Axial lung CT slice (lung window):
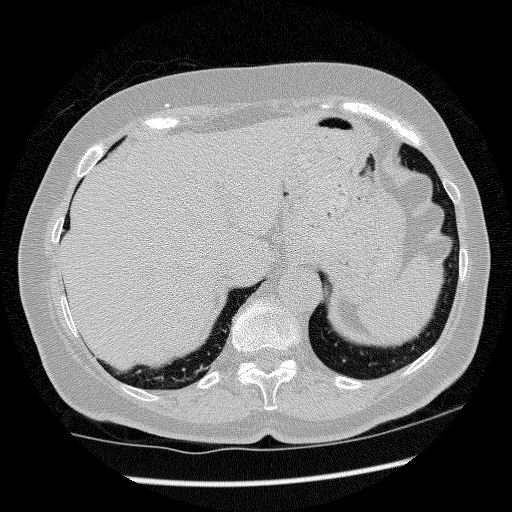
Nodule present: no